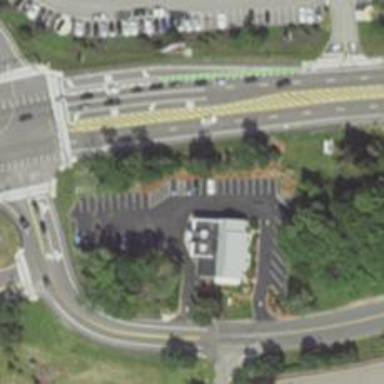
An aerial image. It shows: Parking space is available.